Question: Whenever I open my .EDMX file for editing, the association lines connecting the various entities are different (and varying wildly) from how I left them when I last closed it.
Here's VS2013's latest drunken spree:

I've tried editing the Diagram XML, but still I've found no success against this.
For example, here's the XML for the longest misbehavior above:
'''
<AssociationConnector Association="Model.FK_InvoiceItems_Invoices" ManuallyRouted="true" >
<ConnectorPoint PointX="2" PointY="11.875" />
<ConnectorPoint PointX="6.5" PointY="11.875" />
</AssociationConnector>
'''
It's pretty straightforward: we should be seeing just one straight horizontal line between Invoices and InvoiceItems. I have no idea how we ended up with mess. I can drag it back into place, save it and close it, but as soon as I open the file up again it comes back.
Is anyone else having the same problem?
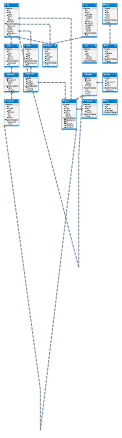
Answer: OK, I've decided that in its current iteration the EF designer simply isn't able to handle what I'm trying to throw at it. It appears to be a bit buggy yet.
So I've turned off 'ManuallyRouted' in all elements and rearranged my Entities instead so that I don't get overlapping lines (which is what I was trying to accomplish in the first place).
There's far more important stuff in the world to worry about than this.
Thanks for your attention.